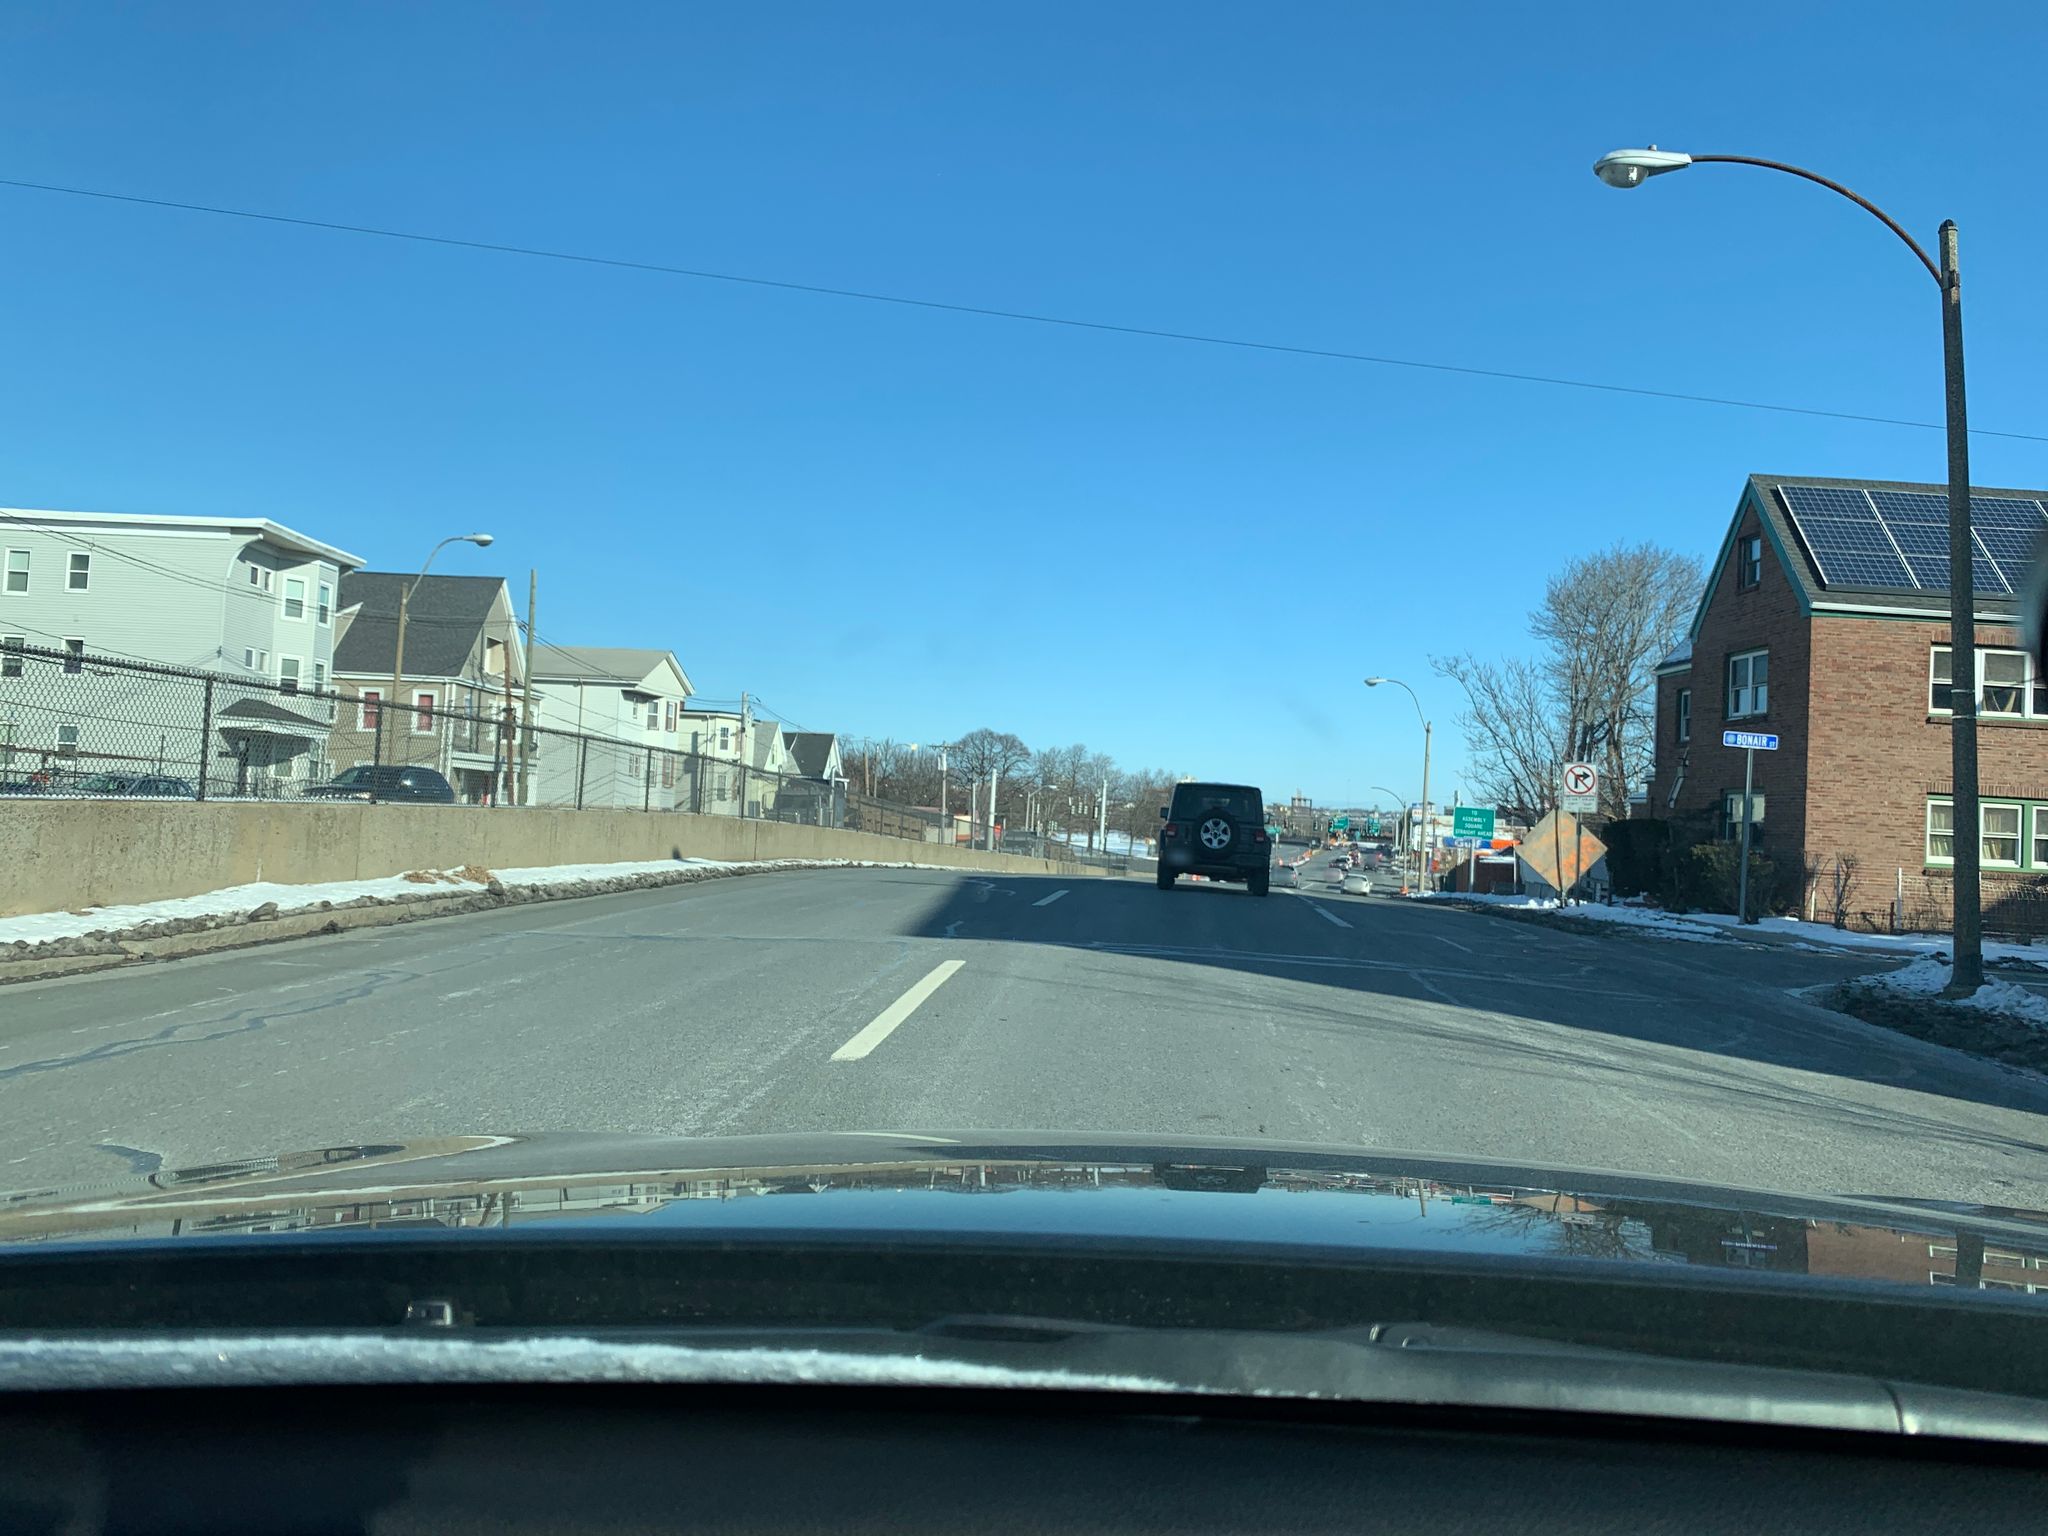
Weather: snowy
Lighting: day
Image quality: good
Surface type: driving surface
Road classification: trunk
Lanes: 3
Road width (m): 45.7
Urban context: urban centre
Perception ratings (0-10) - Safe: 3.86, Lively: 4.13, Beautiful: 2.72, Boring: 6.01, Depressing: 5.52, Wealthy: 4.27